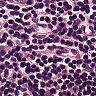
Metastatic tissue present: no